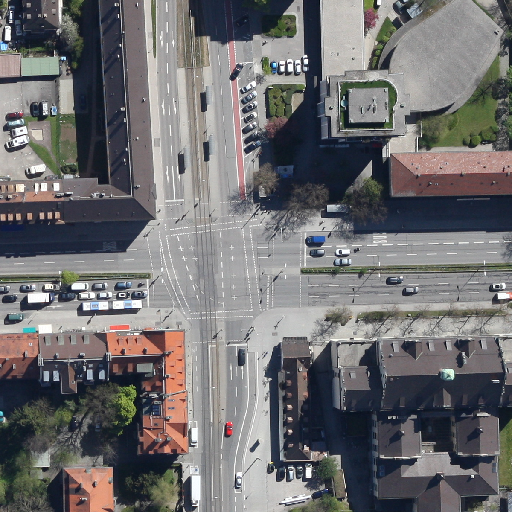
Referring expression: vehicle